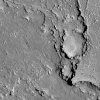
Atmospheric dust classification: not_dusty